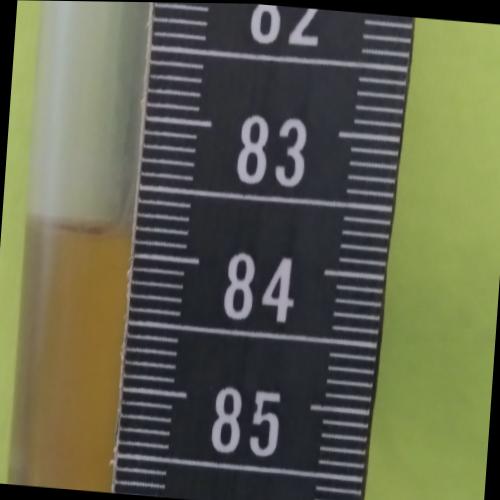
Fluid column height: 83.8 cm